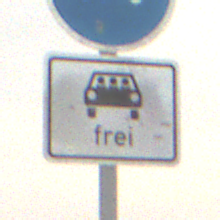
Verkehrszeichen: MehrfachbesetzePersonenkraftwagenFrei
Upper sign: Busssonderstreifen
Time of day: MorningAfternoon
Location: Outdoor (Nature)
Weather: Overcast
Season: Winter
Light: Natural